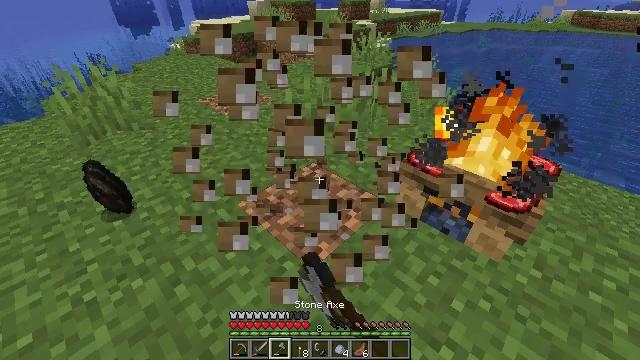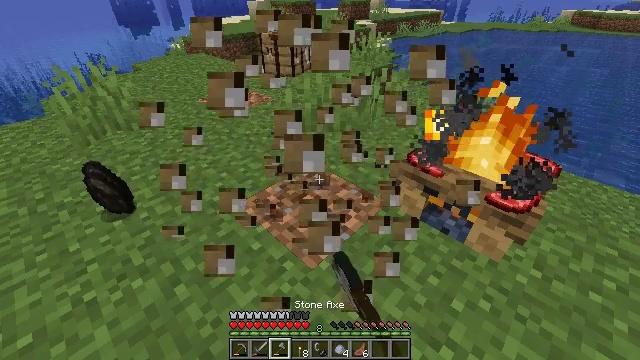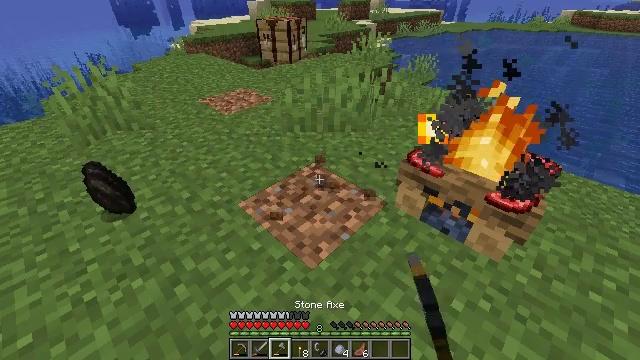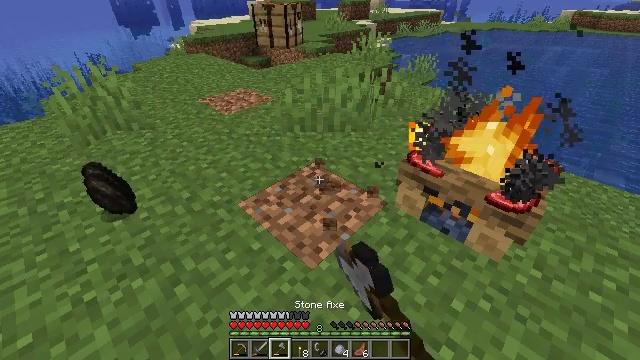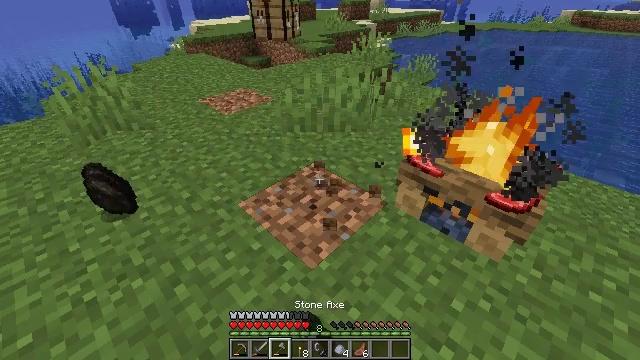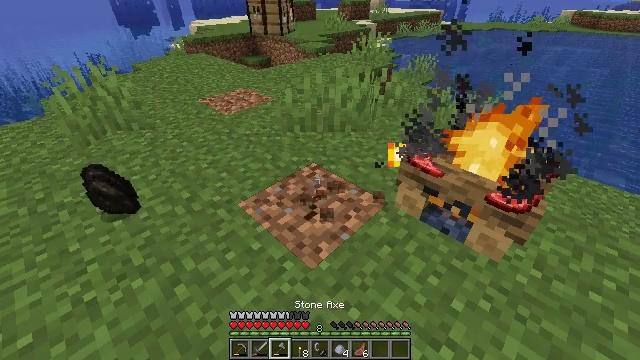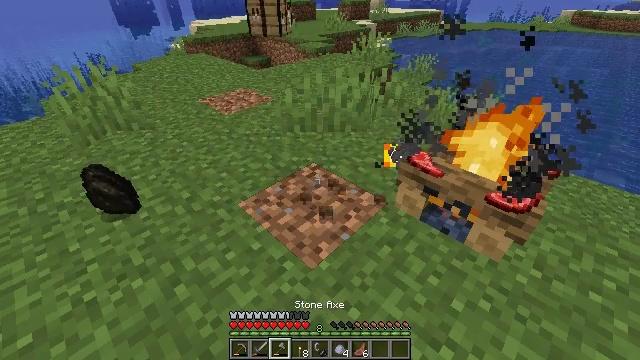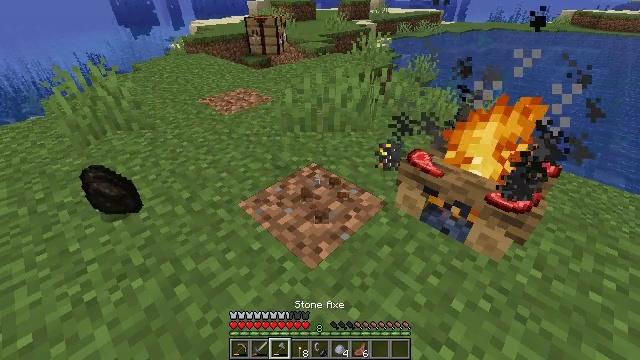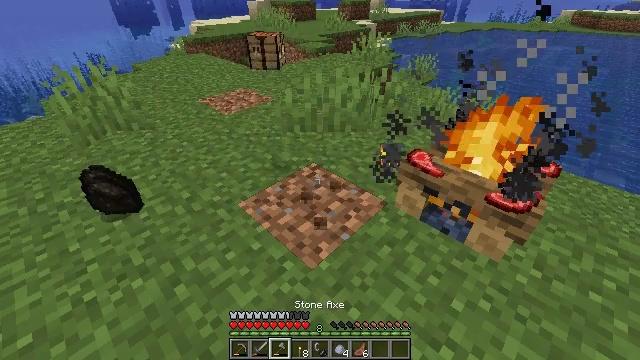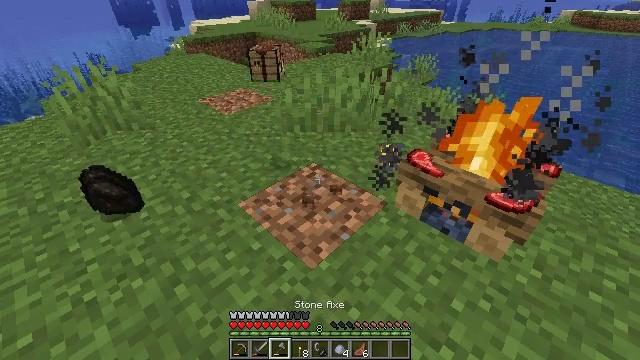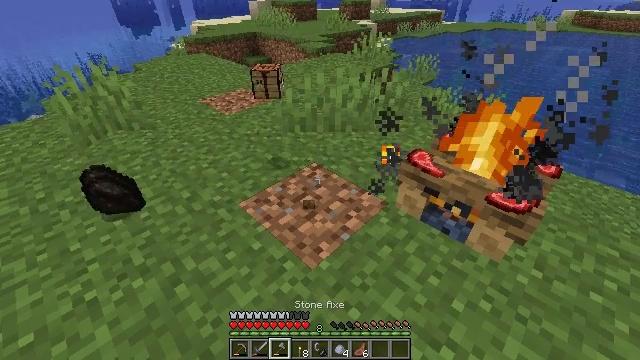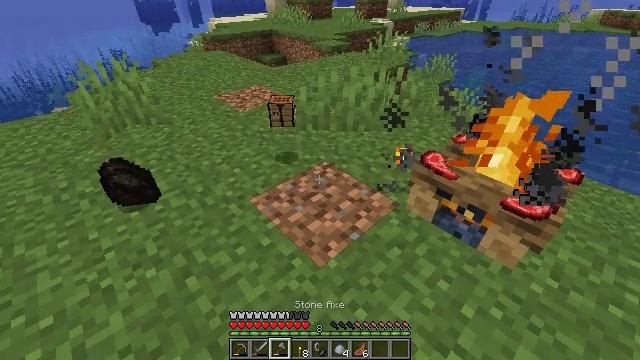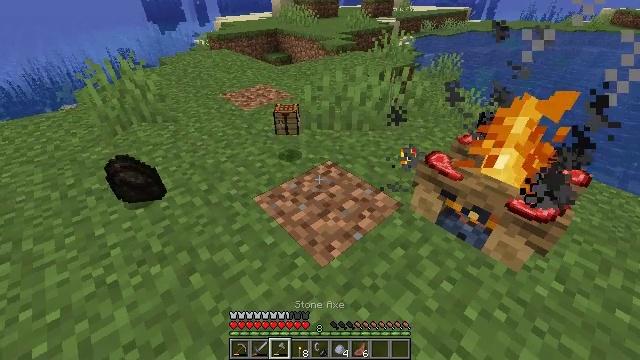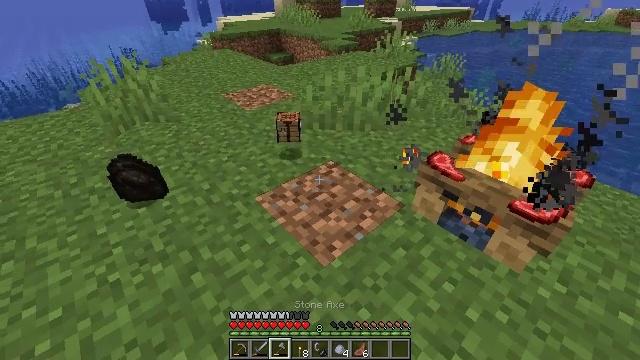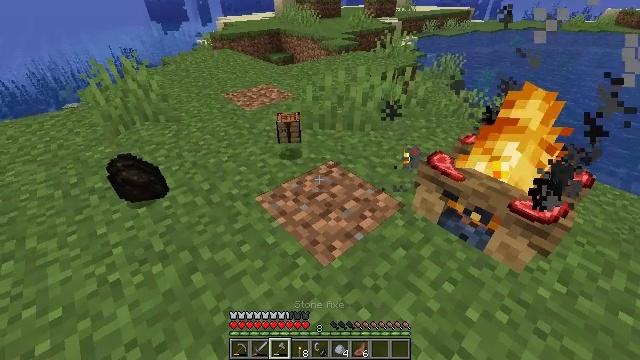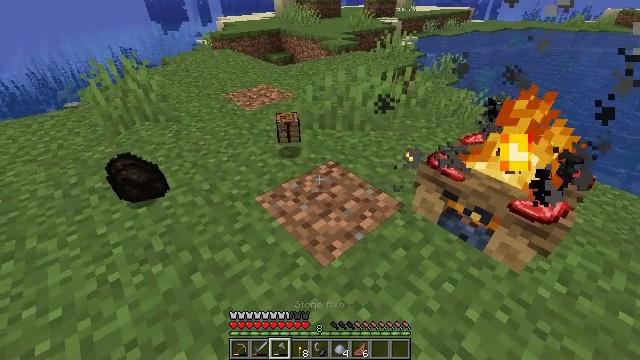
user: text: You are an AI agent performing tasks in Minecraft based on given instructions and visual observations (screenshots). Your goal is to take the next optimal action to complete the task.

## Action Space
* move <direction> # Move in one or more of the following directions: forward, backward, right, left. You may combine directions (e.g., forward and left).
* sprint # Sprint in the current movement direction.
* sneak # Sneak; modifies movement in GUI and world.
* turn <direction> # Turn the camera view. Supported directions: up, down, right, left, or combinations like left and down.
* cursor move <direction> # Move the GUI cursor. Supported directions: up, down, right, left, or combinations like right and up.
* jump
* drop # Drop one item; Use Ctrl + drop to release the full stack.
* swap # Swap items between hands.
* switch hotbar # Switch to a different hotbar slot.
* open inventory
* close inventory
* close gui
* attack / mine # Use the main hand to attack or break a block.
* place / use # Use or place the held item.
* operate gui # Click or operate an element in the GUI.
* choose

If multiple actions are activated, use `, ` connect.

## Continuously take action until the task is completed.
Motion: motion action
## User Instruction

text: Drop a charcoal.
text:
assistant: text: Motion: attack / mine
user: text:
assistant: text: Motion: attack / mine
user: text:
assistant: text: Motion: attack / mine
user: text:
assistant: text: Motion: attack / mine
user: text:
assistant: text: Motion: attack / mine
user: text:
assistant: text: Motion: no_op
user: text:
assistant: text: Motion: no_op
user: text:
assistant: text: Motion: no_op
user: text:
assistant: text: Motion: no_op
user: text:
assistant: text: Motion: no_op
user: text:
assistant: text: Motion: turn left
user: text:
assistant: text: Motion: turn left
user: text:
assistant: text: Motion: no_op
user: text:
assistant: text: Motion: no_op
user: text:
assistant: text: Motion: no_op
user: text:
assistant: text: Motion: move forward
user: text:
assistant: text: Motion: move forward
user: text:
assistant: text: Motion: move forward
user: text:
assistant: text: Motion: move forward
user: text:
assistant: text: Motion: move forward
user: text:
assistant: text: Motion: move forward
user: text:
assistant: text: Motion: move forward
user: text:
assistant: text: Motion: move forward
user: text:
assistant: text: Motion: move forward, turn left and down
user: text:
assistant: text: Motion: move forward
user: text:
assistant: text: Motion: move forward
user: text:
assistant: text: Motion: move forward
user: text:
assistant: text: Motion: move forward
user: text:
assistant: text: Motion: move forward
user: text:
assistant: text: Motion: move forward, turn left and down